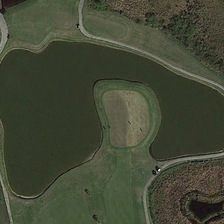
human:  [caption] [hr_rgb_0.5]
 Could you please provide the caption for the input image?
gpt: some green trees are near a irregular pond .

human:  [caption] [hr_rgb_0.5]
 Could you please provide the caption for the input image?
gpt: the lawn embrace this pond with green water .

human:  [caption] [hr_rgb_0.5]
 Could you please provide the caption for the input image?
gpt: some green trees are near a irregular pond .

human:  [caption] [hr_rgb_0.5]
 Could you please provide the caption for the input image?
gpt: the lawn embrace this pond with green water .

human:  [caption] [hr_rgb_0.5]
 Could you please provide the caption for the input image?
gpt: some green trees are near a irregular pond .